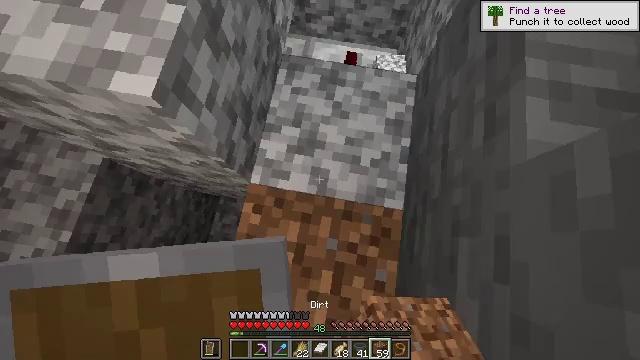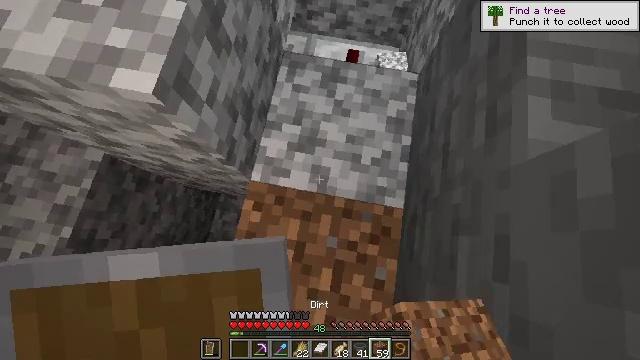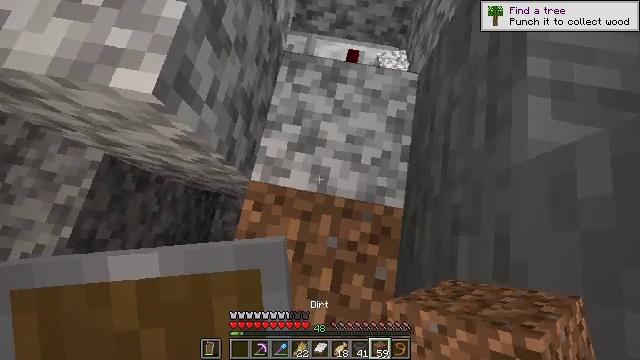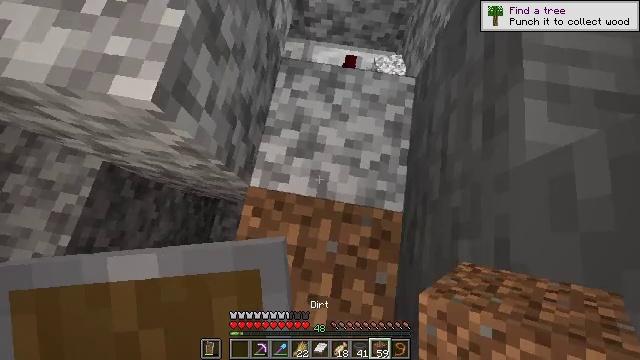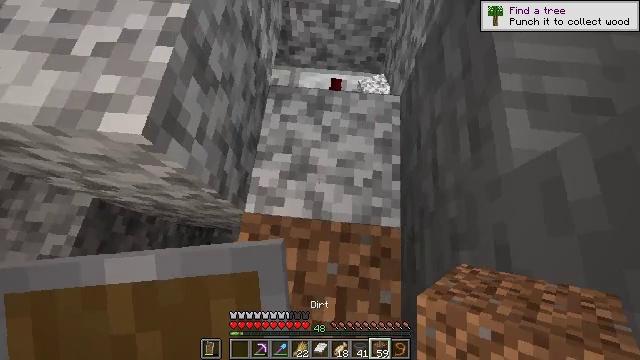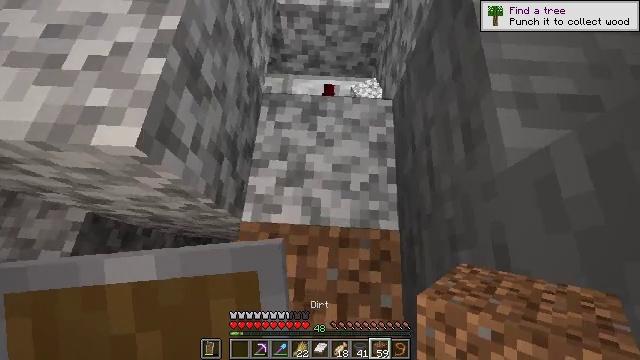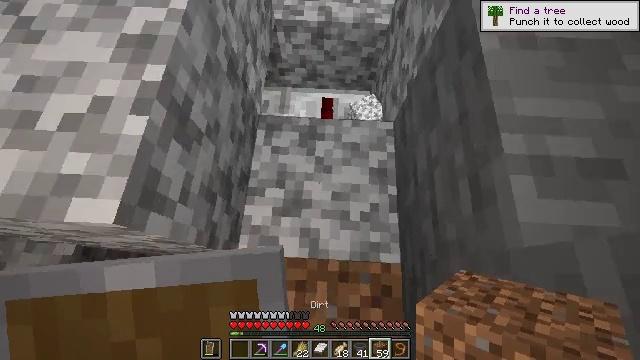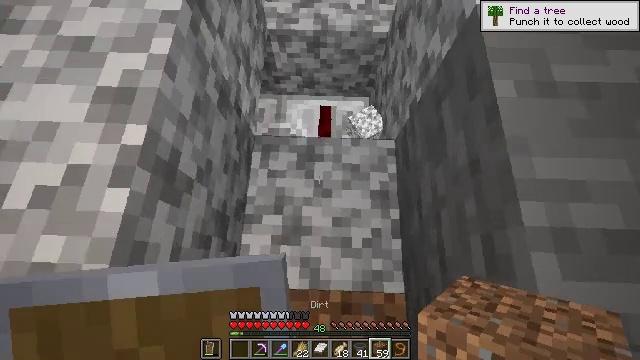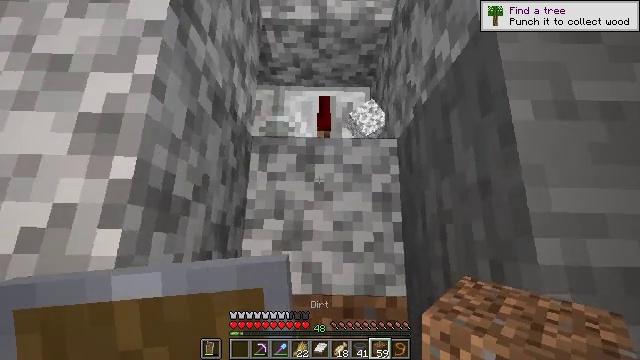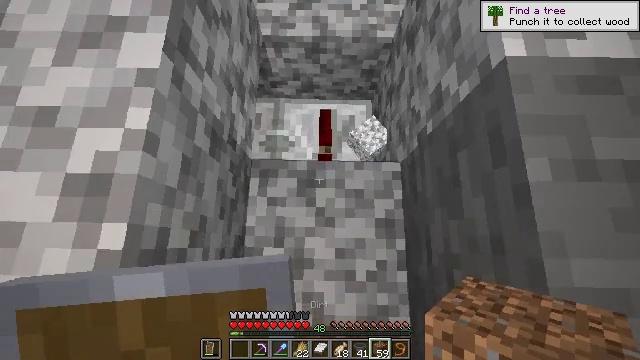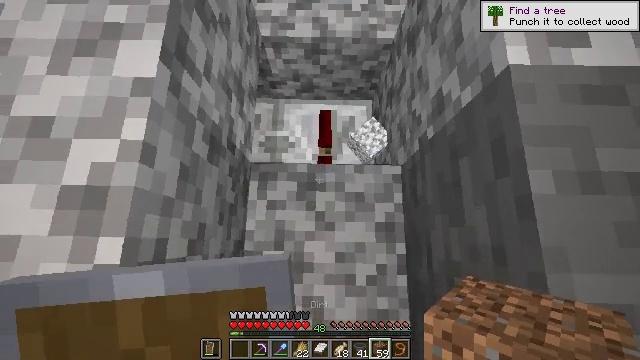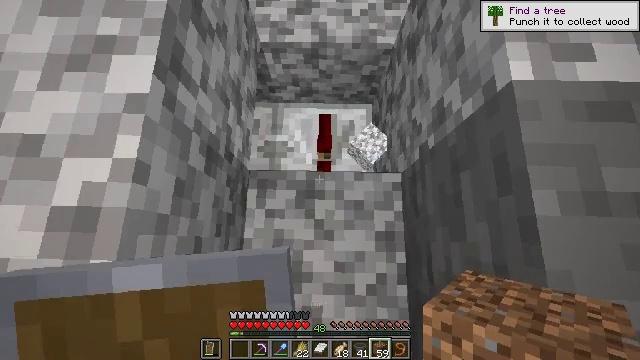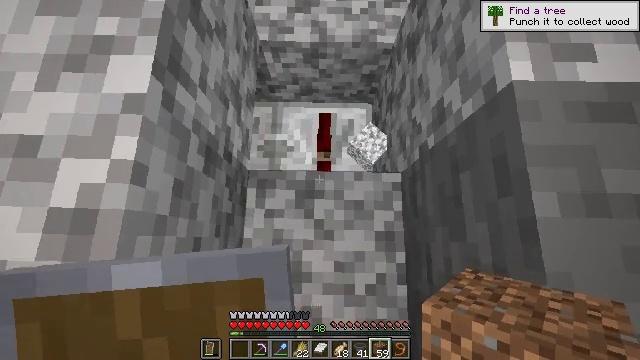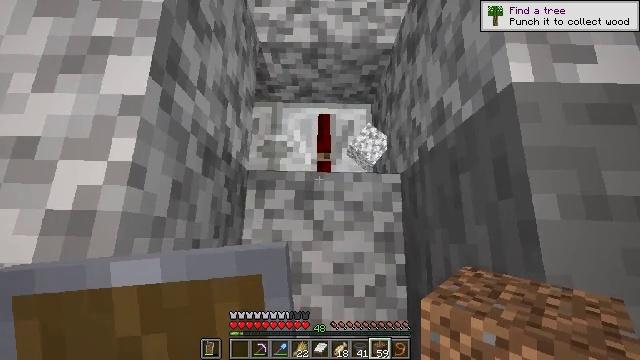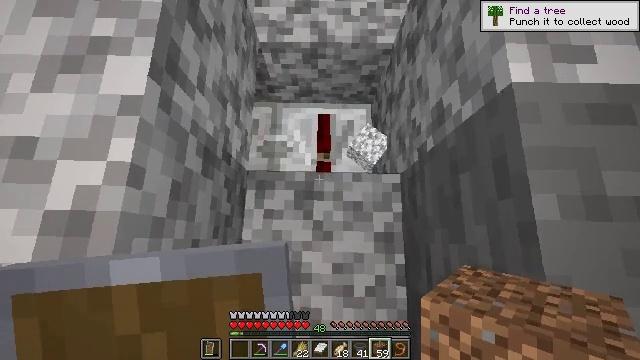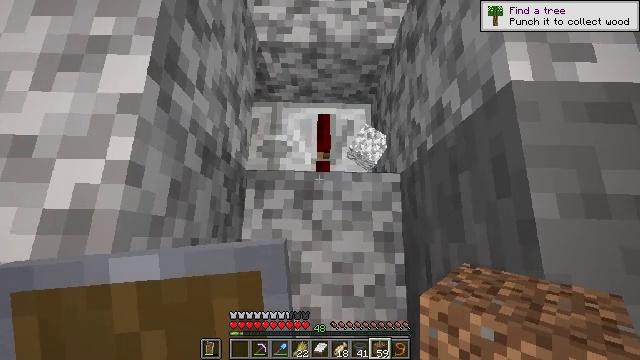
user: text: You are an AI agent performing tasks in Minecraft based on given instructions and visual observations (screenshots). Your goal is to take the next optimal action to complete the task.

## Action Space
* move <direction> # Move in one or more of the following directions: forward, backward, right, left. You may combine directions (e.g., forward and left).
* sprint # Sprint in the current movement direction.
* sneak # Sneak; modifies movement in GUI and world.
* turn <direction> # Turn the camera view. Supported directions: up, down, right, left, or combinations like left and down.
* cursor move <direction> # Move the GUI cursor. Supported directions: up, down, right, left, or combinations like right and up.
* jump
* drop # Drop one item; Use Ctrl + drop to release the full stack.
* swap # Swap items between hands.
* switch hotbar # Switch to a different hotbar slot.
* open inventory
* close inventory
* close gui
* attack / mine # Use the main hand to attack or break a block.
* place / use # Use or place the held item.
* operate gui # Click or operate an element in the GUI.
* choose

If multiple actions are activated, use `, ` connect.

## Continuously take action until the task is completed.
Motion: motion action
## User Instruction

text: Break the redstone repeater.
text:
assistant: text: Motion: no_op
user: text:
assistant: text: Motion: no_op
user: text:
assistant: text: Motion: turn up
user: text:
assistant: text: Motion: turn right and up
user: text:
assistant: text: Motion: move forward, turn right and up
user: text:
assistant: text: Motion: move forward
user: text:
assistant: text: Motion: move forward, turn right and down
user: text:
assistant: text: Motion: move forward, turn down
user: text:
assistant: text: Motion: no_op
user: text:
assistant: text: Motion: no_op
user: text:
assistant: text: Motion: no_op
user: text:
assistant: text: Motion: no_op
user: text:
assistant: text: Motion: no_op
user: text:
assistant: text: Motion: no_op
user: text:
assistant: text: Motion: no_op
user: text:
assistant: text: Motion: no_op
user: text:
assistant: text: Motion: no_op
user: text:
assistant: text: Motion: no_op
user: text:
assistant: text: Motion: no_op
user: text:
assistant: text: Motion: no_op
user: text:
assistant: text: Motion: no_op
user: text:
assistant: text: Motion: no_op
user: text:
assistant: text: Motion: move forward, turn left
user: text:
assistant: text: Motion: move forward and move right, turn left
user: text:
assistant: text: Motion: move forward and move right, turn left
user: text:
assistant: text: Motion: move forward and move right, turn left and down
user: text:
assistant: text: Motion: move right, turn left and down
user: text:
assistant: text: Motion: turn left and down
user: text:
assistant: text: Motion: turn left and down
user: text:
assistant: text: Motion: turn left and down